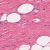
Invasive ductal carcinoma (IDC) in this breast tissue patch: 1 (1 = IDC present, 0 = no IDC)